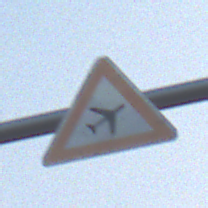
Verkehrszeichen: FlugbetriebLinks
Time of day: SunriseSunset
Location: Outdoor (Nature)
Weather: Clear
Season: NotSpecified
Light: Natural